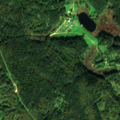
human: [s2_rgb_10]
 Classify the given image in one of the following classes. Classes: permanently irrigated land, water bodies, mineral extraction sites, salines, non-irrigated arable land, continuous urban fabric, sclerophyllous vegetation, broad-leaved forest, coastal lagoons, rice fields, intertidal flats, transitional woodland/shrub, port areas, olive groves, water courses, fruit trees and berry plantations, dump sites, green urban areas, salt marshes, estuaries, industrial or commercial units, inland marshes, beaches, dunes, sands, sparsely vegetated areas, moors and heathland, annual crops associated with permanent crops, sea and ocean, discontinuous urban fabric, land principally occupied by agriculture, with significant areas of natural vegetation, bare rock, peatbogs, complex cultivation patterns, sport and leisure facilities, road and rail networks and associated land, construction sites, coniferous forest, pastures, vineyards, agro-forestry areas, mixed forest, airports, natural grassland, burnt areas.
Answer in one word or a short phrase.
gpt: land principally occupied by agriculture, with significant areas of natural vegetation, mixed forest, transitional woodland/shrub